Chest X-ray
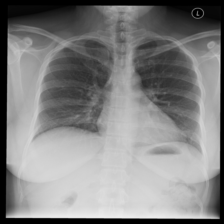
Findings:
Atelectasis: negative
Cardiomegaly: negative
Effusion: negative
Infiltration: negative
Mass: negative
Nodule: negative
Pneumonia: negative
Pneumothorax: negative
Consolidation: negative
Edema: negative
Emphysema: negative
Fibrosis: negative
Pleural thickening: negative
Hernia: negative